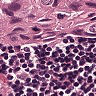
Metastatic tissue present: yes